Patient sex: F
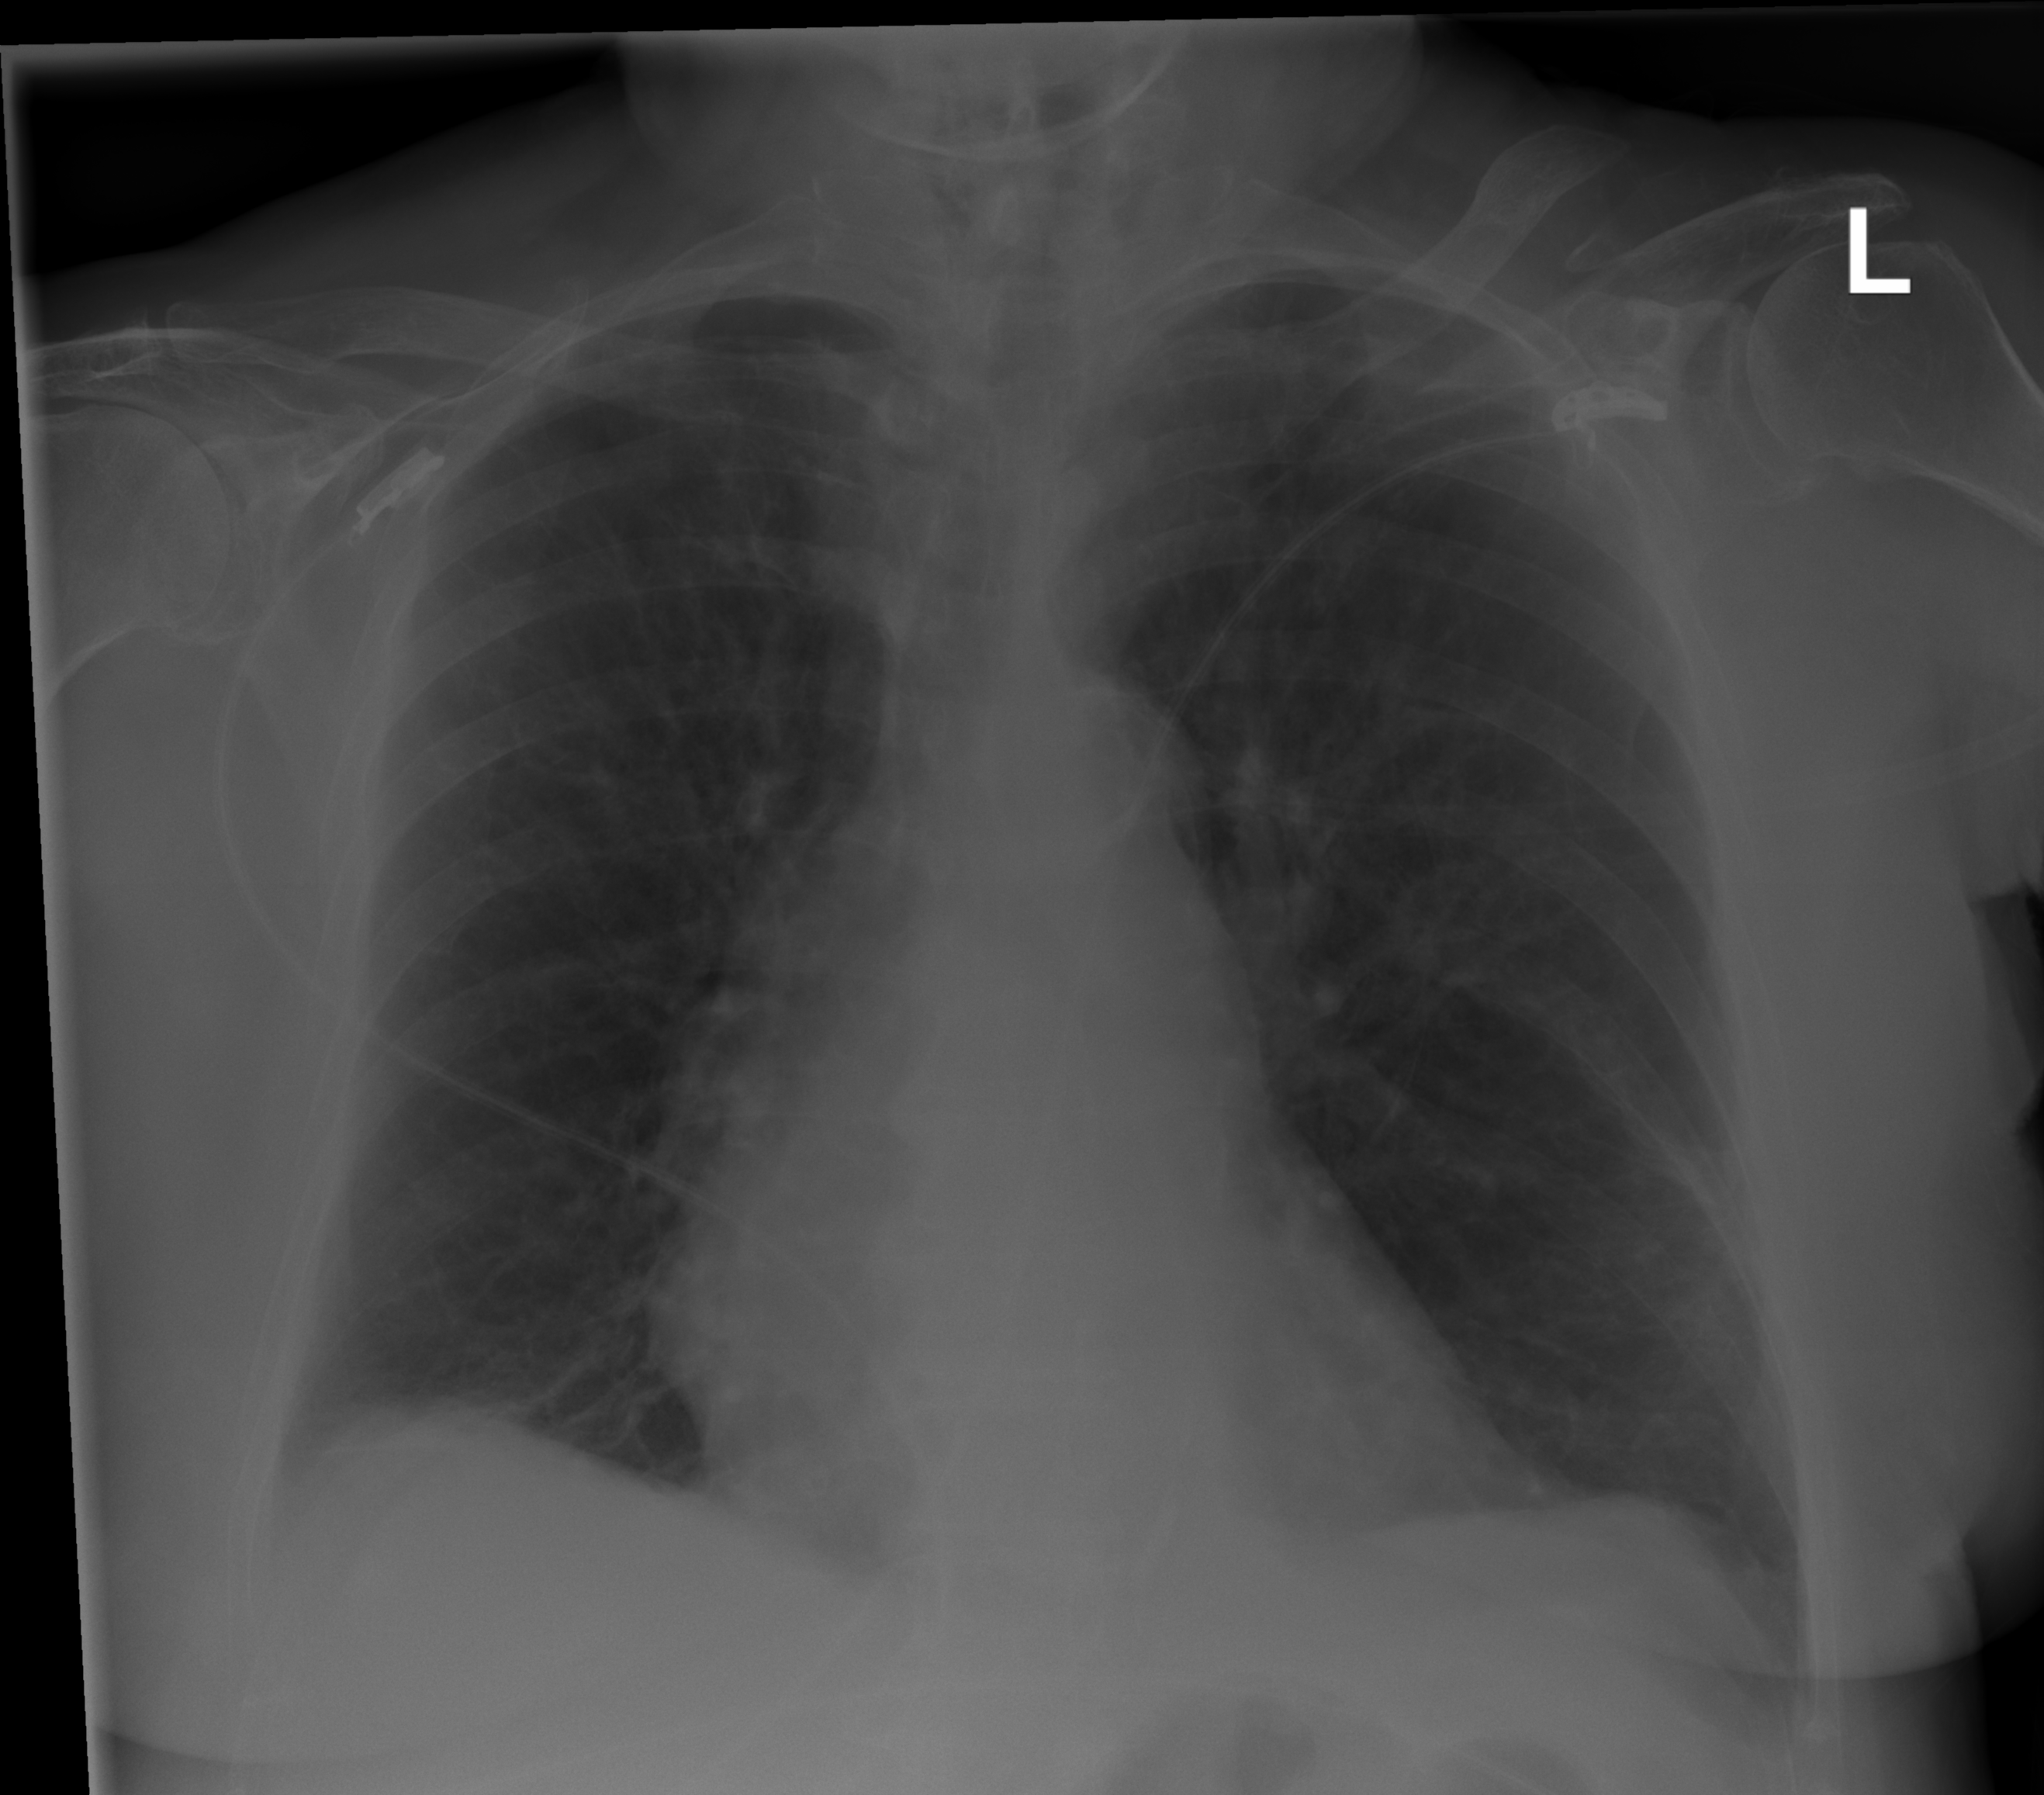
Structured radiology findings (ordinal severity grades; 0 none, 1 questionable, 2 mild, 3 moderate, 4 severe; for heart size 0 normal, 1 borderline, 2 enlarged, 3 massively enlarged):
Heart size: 0
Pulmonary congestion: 0
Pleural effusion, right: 0
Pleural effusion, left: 0
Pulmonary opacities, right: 0
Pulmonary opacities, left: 0
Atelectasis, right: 2
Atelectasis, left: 2